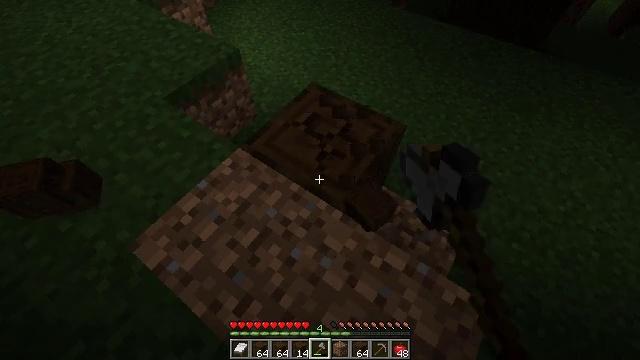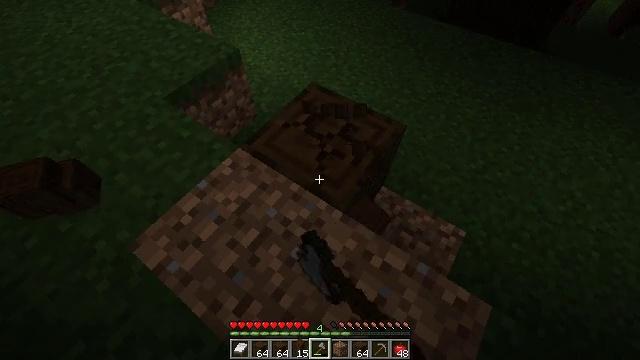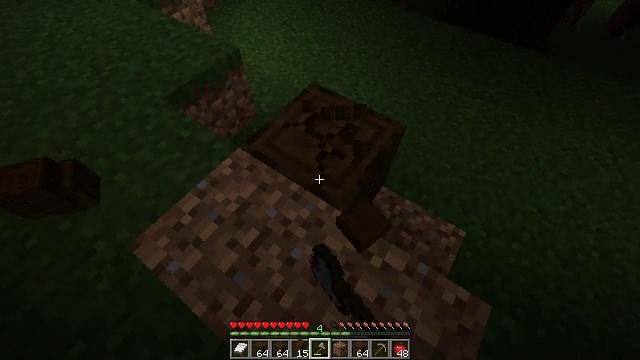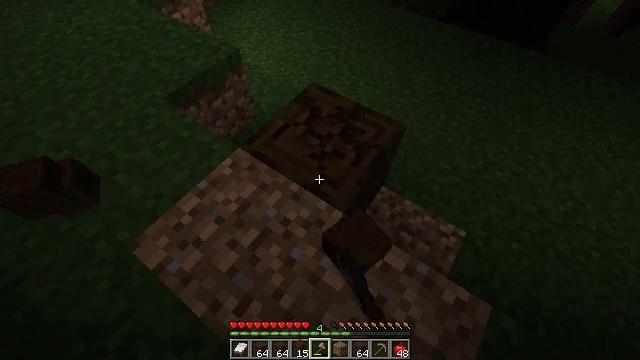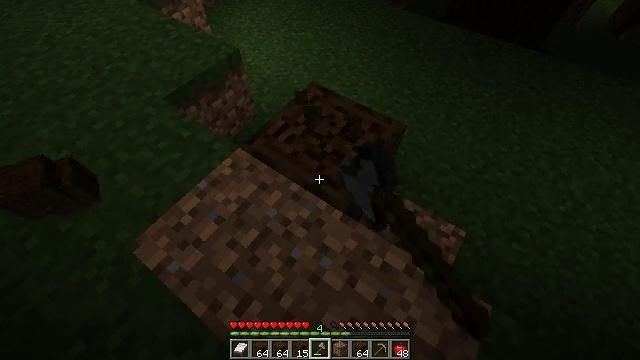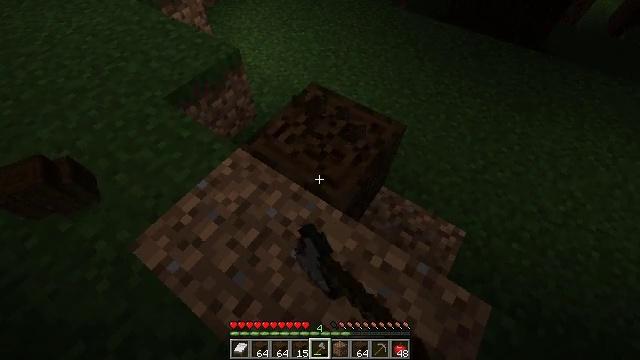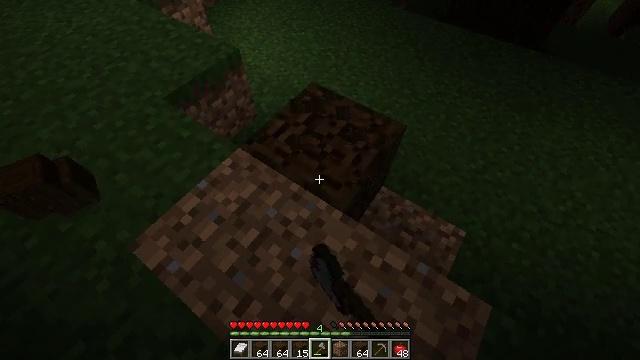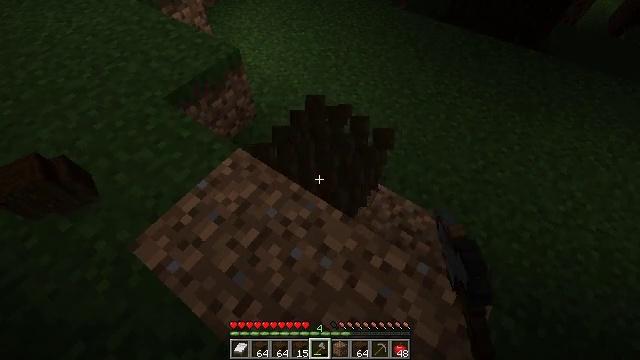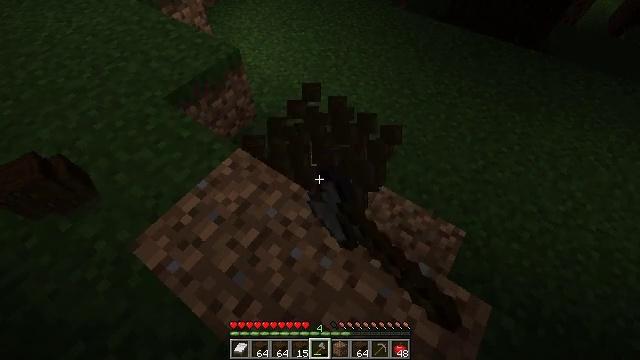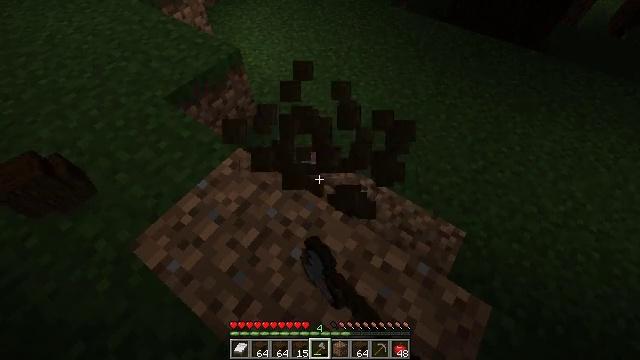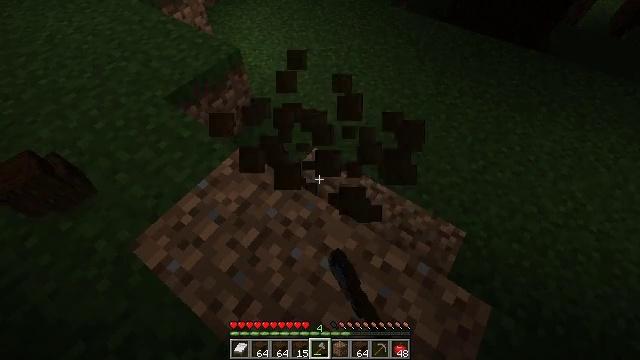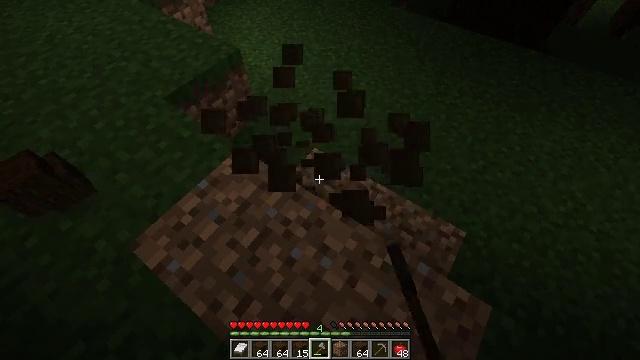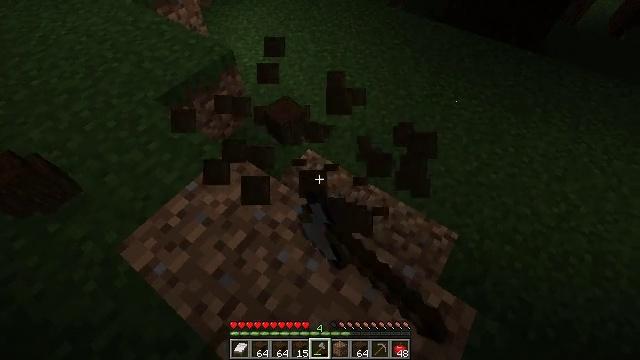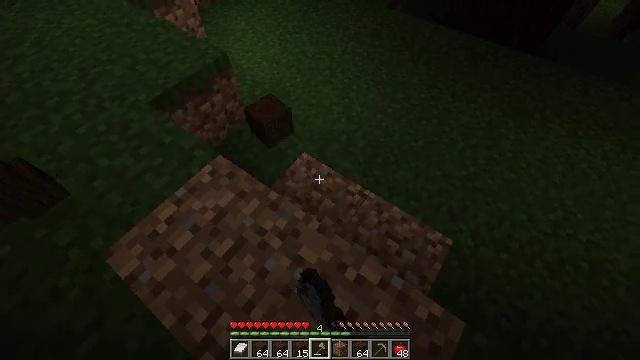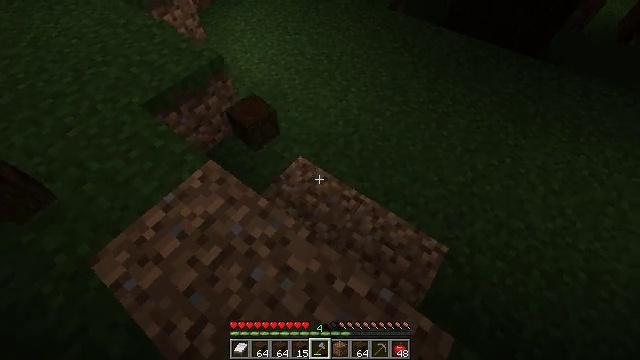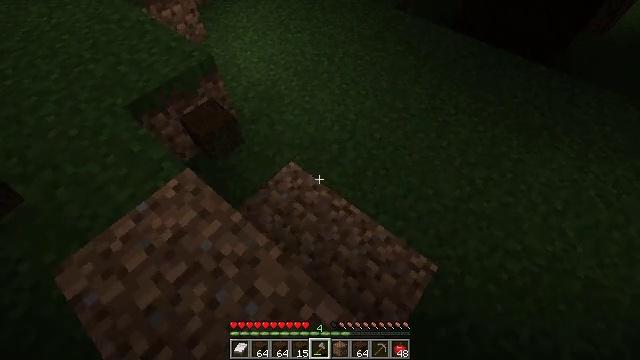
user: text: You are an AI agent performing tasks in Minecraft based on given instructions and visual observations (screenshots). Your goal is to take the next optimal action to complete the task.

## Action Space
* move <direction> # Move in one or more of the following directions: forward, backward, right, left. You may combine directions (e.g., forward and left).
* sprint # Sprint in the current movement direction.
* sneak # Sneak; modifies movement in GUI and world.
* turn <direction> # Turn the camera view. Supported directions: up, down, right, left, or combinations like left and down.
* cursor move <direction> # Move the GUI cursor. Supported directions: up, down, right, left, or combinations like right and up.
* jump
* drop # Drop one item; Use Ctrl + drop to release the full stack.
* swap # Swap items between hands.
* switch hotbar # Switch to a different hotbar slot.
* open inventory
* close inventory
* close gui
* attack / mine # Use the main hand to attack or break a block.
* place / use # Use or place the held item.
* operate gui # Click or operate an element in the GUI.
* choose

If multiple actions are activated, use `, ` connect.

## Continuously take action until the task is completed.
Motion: motion action
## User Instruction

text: Mine the dark oak log from a tree.
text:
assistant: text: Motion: attack / mine
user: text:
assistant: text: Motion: attack / mine
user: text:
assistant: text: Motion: attack / mine
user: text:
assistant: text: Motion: attack / mine
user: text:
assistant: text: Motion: attack / mine
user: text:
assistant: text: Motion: attack / mine
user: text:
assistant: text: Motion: attack / mine
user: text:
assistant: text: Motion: attack / mine
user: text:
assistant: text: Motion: attack / mine
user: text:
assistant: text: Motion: attack / mine
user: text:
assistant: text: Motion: attack / mine
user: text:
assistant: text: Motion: move right, attack / mine
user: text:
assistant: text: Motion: move forward and move right
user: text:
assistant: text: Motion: move forward and move right
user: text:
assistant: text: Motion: move forward and move right, turn left and down
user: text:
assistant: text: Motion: move forward and move right, turn left and down
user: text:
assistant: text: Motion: move forward and move right, turn left and down
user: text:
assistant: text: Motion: move forward and move right, turn left and down
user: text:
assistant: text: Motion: move forward and move right, turn left
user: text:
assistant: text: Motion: turn left
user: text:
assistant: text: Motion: turn left and up
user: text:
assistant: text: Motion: turn left and up
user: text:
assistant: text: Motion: turn left and up
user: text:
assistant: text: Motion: move forward, turn left and up
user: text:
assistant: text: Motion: move forward
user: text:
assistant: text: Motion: move forward
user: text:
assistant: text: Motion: move forward
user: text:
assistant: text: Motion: move forward, turn up
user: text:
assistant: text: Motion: move forward, turn left and up
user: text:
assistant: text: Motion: move forward, turn left and up